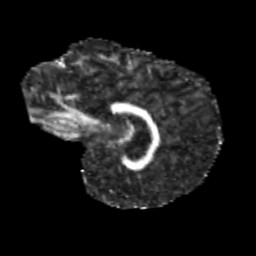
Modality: FA
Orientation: sagittal
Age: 13
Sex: male
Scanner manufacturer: siemens
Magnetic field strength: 3 T
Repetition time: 3.8 s
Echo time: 0.07 s